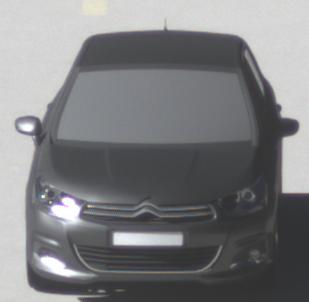
Make: Citroen
Model: C4 VTi 95
Detailed model: C4 (II)
Model produced from: 2012/08
Model produced until: 2013/06
Doors: 5
Color: gray
Road condition: dry road
Daytime: morning or afternoon
Contrast: high contrast